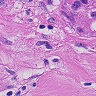
Metastatic tissue present: yes